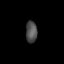
Tissue: lung
Cell type: Epithelial cells
Senescence score: 0.1955
Nuclear area (px): 238
Mean DAPI intensity: 79.109